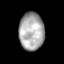
Tissue: skin
Cell type: Epithelial cells
Senescence score: 0.9544
Nuclear area (px): 922
Mean DAPI intensity: 170.336